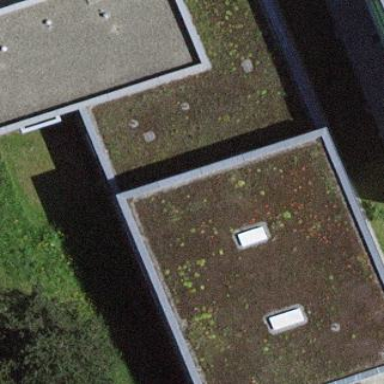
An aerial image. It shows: School building.